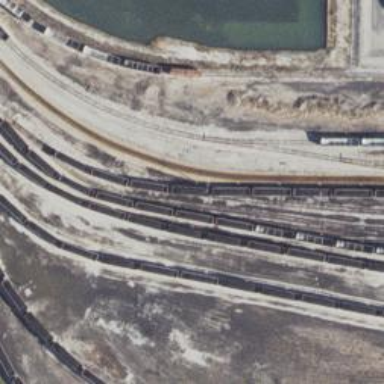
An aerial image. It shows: Rail spur service.